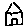
Label: house